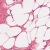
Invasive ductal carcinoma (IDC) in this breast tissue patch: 0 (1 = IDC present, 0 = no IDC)